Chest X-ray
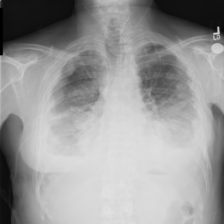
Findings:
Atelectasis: negative
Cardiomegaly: negative
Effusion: negative
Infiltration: negative
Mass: negative
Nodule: positive
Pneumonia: negative
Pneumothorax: negative
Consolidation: negative
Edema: negative
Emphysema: negative
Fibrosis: negative
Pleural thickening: positive
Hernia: negative